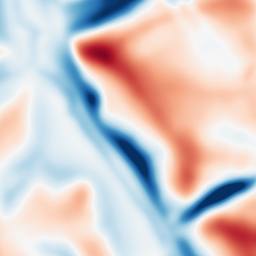
Category: multiscale
Decomposition family: dog
Decomposition parameters: sigma_low: 5
sigma_high: 20
Upsampling method: quintic
Upsampling parameters: scale: 2
Upsampling scale: 2